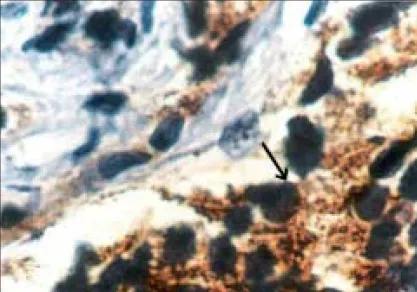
Black arrow showing tumor cells with cytoplasmic PSA positivity (x 100).
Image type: pathology (immunostaining)